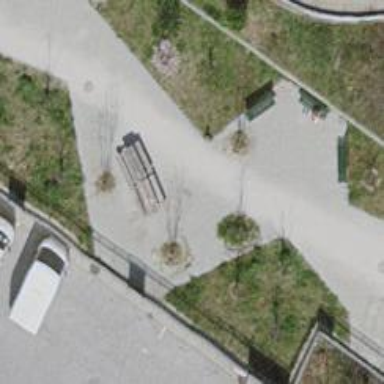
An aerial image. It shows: Picnic table located in leisure land area.